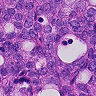
Metastatic tissue present: yes